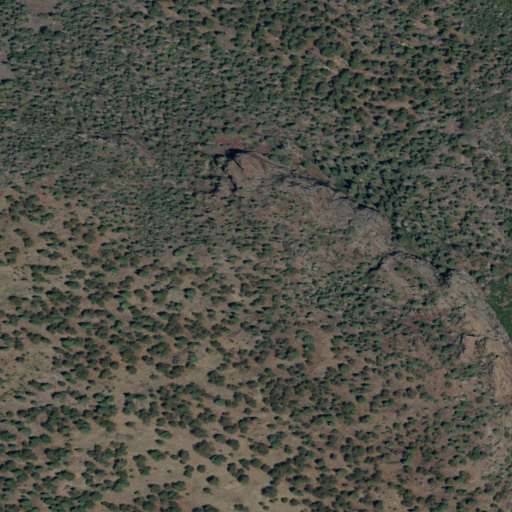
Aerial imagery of mountain in New Mexico named Urraca Mesa containing evergreen forest and shrub